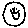
Label: smiley face